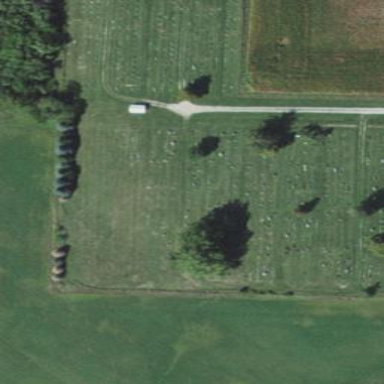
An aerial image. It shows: Cemetery.